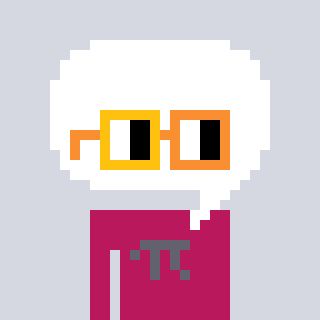
a pixel art character with square yellow and orange glasses, a speech bubble-shaped head and a darkpink-colored body on a cool background